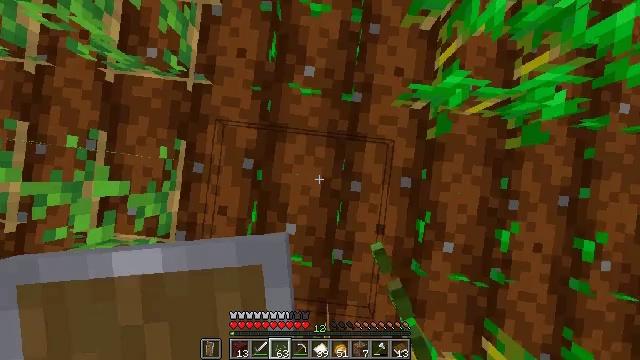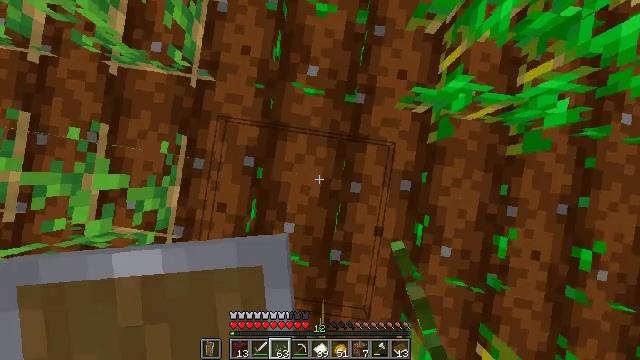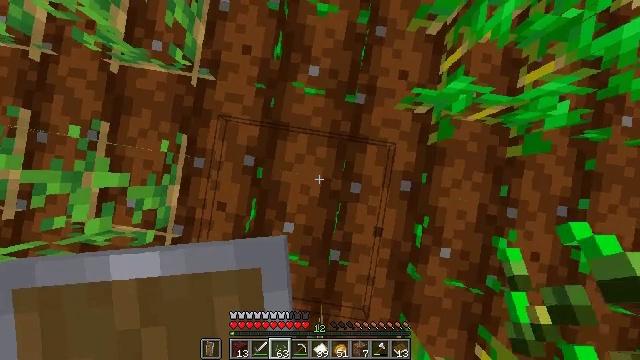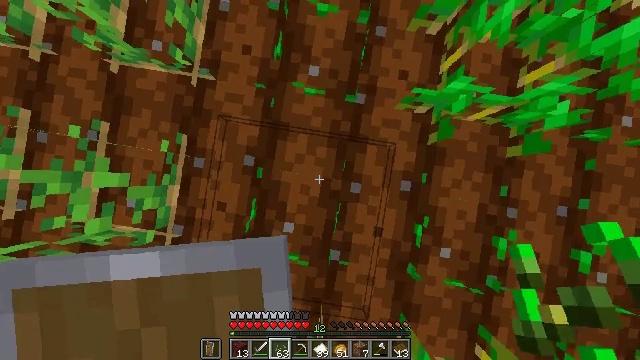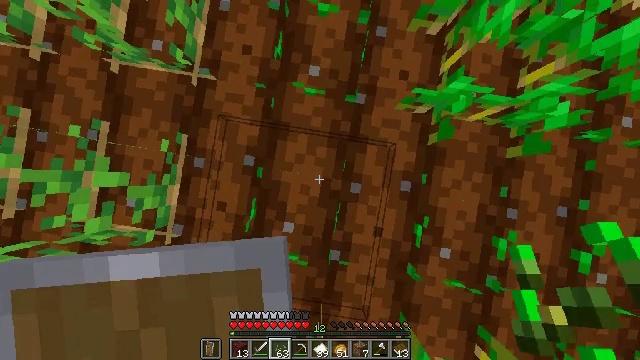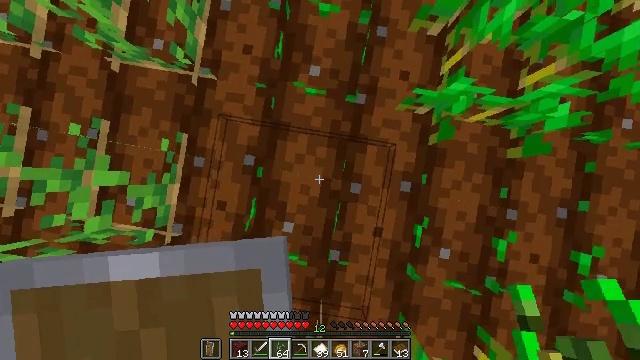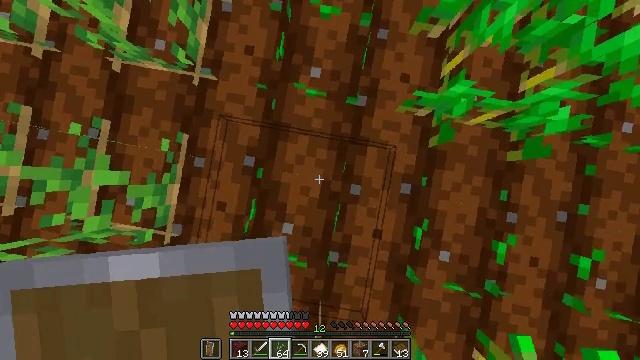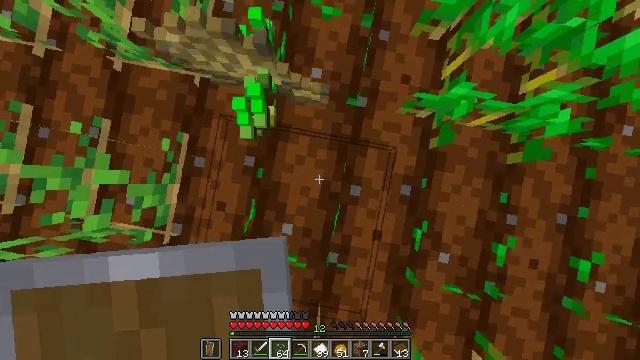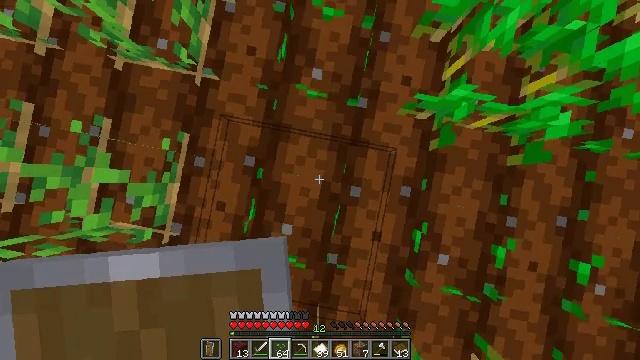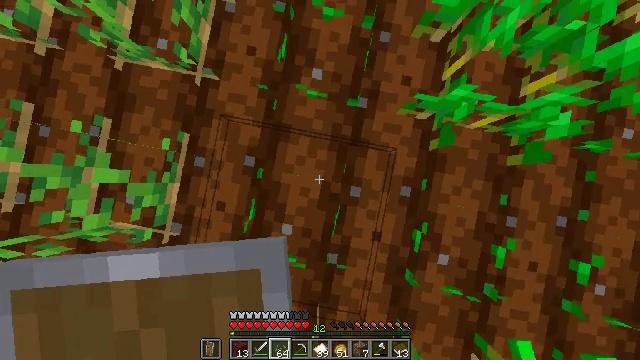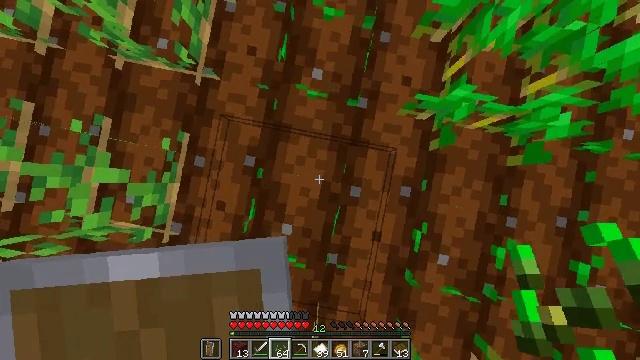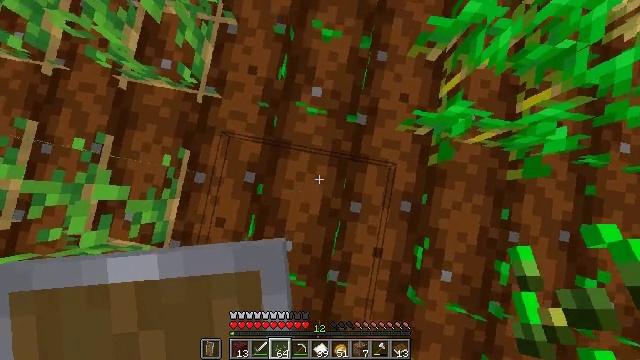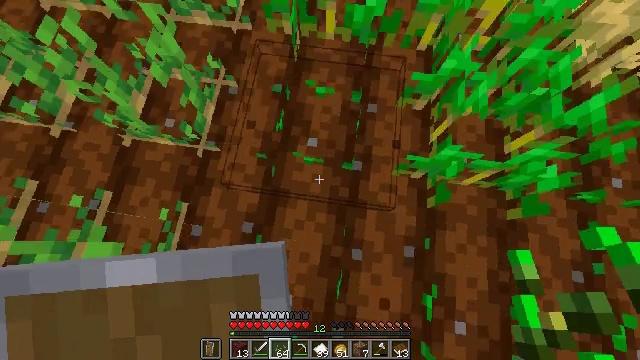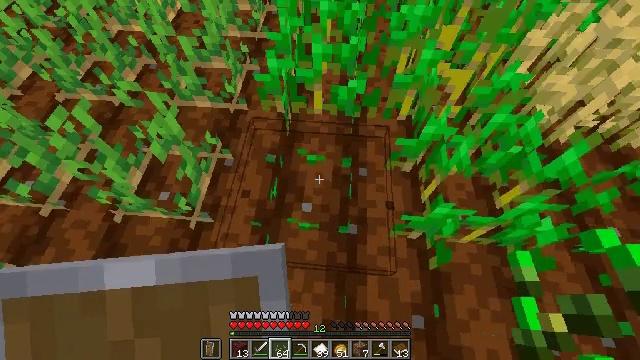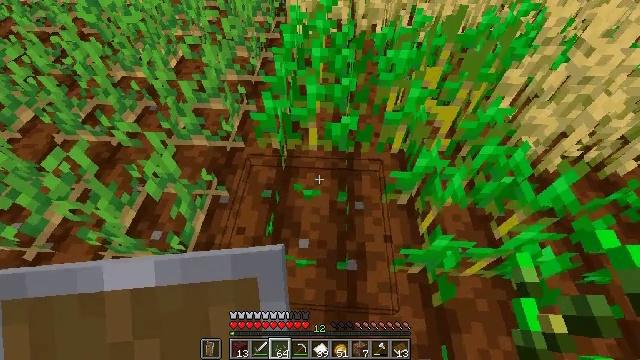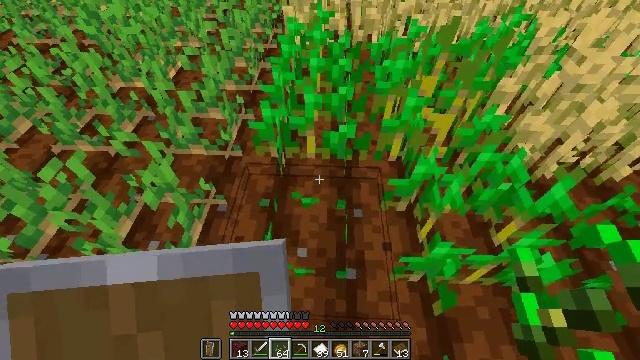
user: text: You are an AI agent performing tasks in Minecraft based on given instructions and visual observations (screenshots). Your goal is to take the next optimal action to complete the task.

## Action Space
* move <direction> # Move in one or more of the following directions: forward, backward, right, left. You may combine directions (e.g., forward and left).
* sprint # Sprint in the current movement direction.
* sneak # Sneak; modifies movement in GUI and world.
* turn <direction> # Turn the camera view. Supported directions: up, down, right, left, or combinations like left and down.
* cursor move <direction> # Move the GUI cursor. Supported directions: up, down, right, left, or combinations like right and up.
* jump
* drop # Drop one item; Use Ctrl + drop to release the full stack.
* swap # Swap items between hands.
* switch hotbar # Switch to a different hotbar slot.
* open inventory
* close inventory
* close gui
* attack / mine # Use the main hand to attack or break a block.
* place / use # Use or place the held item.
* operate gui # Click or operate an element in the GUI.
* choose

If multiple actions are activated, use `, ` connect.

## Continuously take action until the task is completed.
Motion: motion action
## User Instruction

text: Destroy the wheat to collect it.
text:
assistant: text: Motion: turn left and down
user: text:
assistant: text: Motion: turn down
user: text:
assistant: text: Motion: no_op
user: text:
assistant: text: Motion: no_op
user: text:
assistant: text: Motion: no_op
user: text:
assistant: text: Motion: use / place
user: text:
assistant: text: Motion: use / place
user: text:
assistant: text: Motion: use / place
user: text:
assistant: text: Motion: use / place
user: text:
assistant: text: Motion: no_op
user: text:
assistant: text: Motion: turn up
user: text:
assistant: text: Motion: turn right and up
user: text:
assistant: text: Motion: turn right and up
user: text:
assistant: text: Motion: turn right and up
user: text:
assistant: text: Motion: turn up
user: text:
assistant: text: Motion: no_op
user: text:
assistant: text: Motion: turn right
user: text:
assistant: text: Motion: turn right and up
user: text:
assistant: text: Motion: turn right and up
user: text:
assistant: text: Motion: turn right and up
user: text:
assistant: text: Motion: turn right and up
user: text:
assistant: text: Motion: turn right and up
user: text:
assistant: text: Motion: turn right
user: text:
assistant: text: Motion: turn right and up
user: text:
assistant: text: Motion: move forward and move left, turn right
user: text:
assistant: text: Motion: move forward and move left, turn right
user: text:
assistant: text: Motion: move forward and move left, turn right
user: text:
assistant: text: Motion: move forward and move left
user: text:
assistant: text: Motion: move forward and move left
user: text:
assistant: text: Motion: move forward and move left